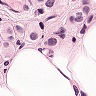
Metastatic tissue present: yes